Interaction volume radius: 10 \u00c5
Interaction volume height: 15 \u00c5
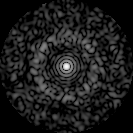
Disorder parameter: 0.8231